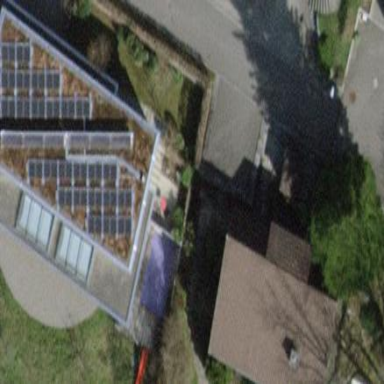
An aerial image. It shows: Detached building.